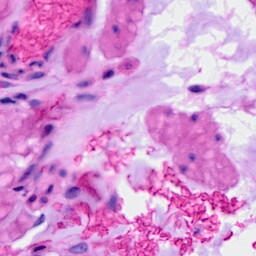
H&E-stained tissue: Ovarian